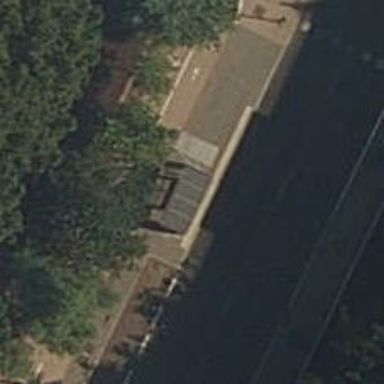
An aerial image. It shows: Bus stop with sheltered platform for public transport.